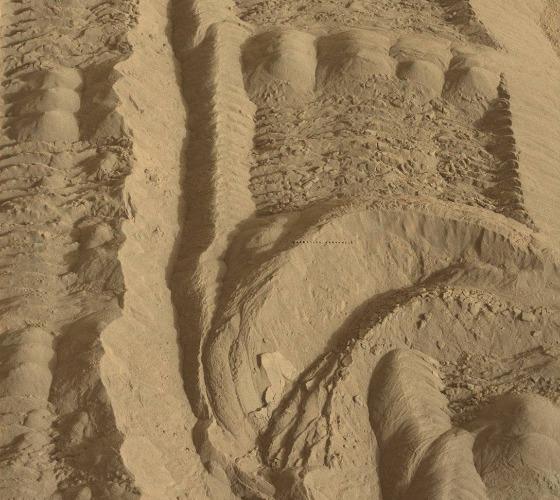
Terrain classes present: Gravel / Sand / Soil, Track